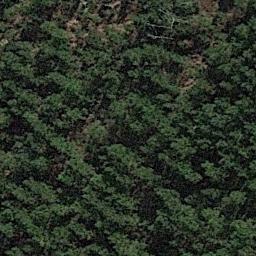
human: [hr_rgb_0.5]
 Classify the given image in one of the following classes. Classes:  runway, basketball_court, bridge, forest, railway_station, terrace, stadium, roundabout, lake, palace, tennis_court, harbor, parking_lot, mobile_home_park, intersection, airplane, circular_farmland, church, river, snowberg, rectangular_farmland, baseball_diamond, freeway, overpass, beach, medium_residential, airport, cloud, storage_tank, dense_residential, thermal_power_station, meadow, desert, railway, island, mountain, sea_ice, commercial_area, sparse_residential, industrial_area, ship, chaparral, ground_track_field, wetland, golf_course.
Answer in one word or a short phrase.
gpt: forest